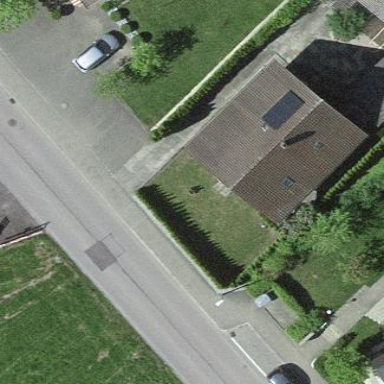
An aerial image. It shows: Simple house.